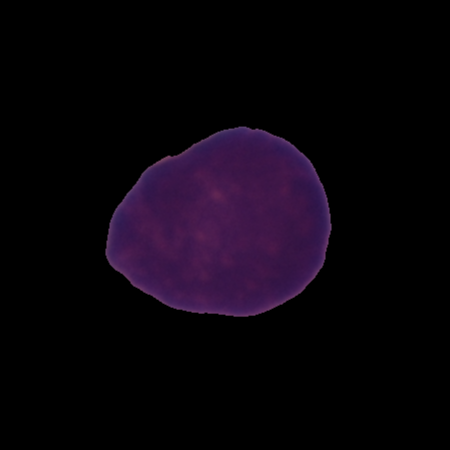
Label: healthy